Question: I would like to change the default color(grey) in the Kendo dropdown list, could anyone help me how to do that?
'''
<kendo-dropdownlist
#list
[data]="data"
[filterable]="true"
textField="text"
valueField="value"
(filterChange)="handleFilter($event)"
(selectionChange)="Change($event)"
[valuePrimitive]="true"
formControlName = selectSize
>
</kendo-dropdownlist>
'''
'''
export class AppComponent {
@ViewChild("list") list;
public source: Array<{ text: string, value: number }> = [
{ text: "Small", value: 1 },
{ text: "Medium", value: 2 },
{ text: "Large", value: 3 }
];
'''

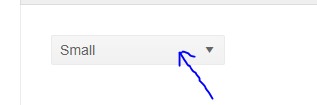
Answer: To change the color of dropdownlist you need to override kendo dropdownlist classes like below
'''
.k-dropdown-wrap>.k-input, .k-dropdown .k-dropdown-wrap .k-select, .k-list, .k-reset {
background-color: lightblue;
}
'''
<URL>